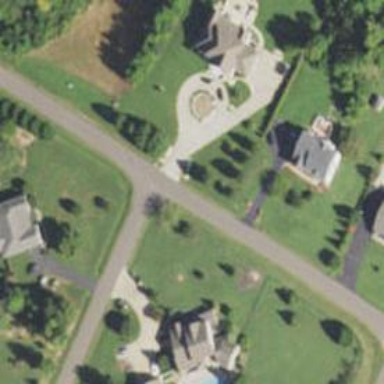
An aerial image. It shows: Driveway leading to service road.